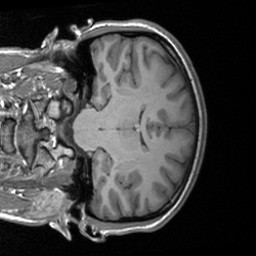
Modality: T1w
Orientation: coronal
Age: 22
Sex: female
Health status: healthy
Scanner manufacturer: siemens
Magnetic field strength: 3 T
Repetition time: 1.9 s
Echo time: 0.00226 s